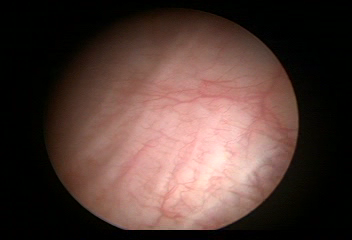
Modality: WLC
Class: Normal mucosa
Bladder cancer association: No